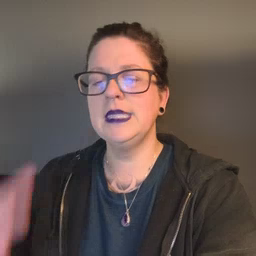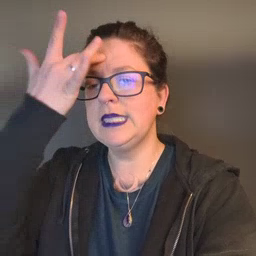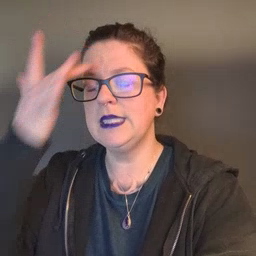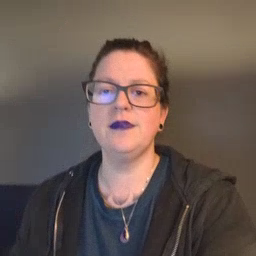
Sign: sick